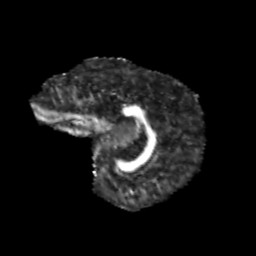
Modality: FA
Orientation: sagittal
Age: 13
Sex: female
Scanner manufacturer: siemens
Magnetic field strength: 3 T
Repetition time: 3.8 s
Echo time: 0.07 s